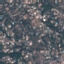
Land use / land cover class: Residential